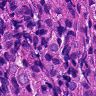
Metastatic tissue present: yes